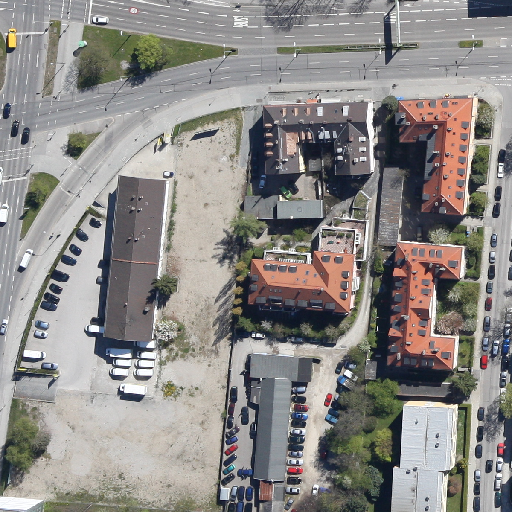
Referring expression: truck